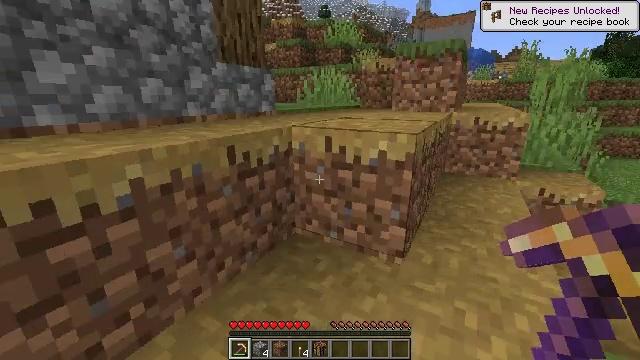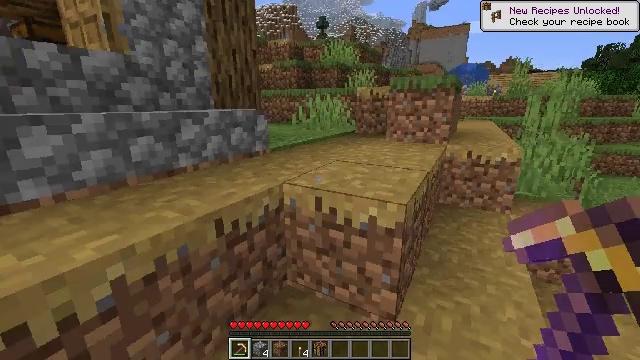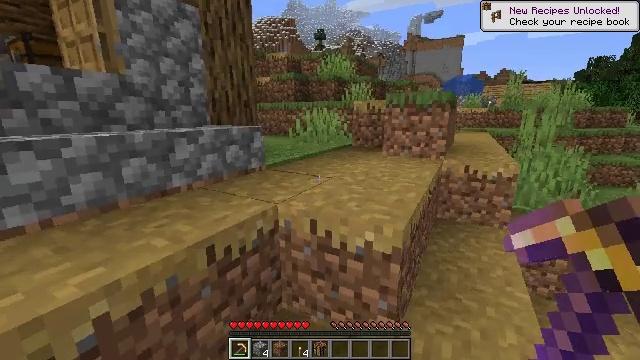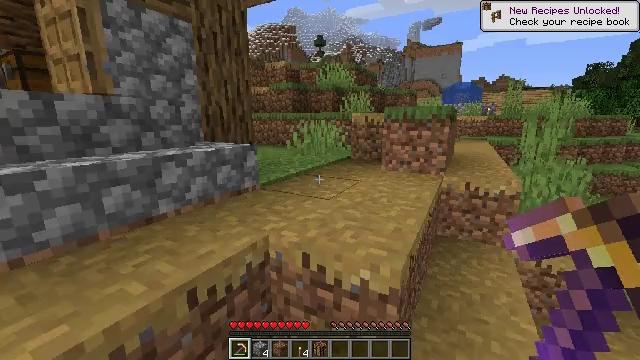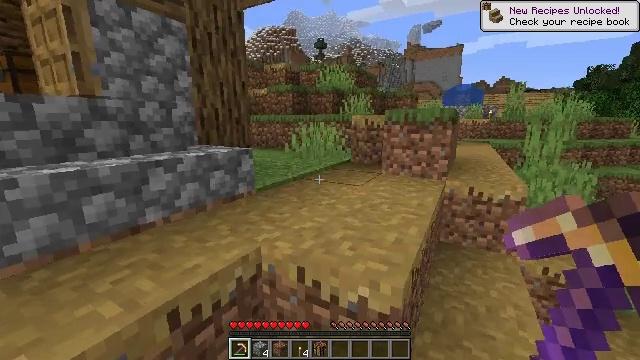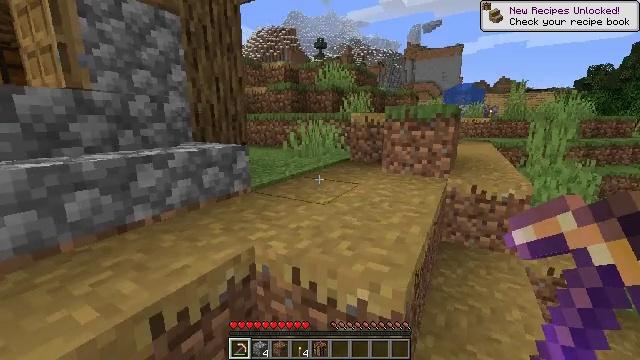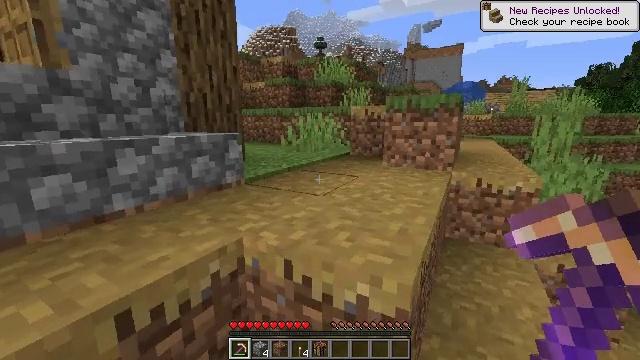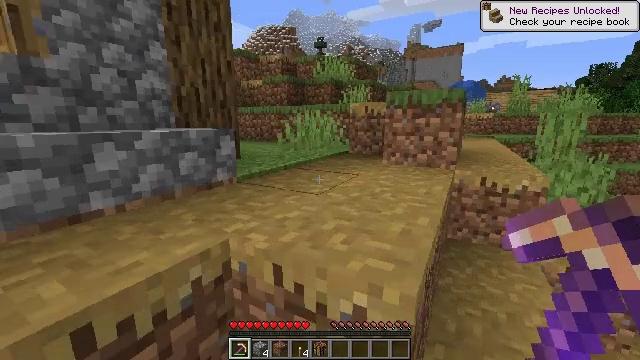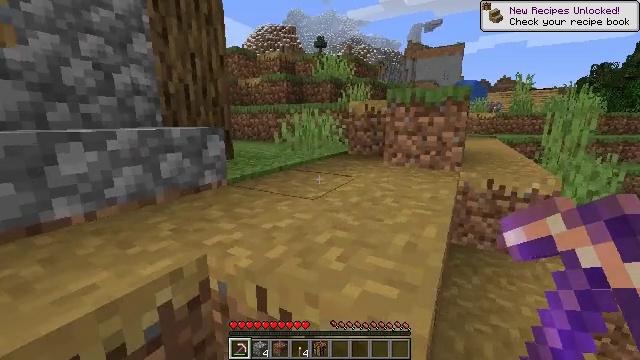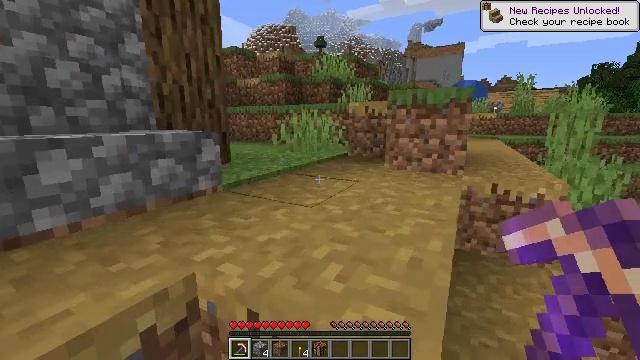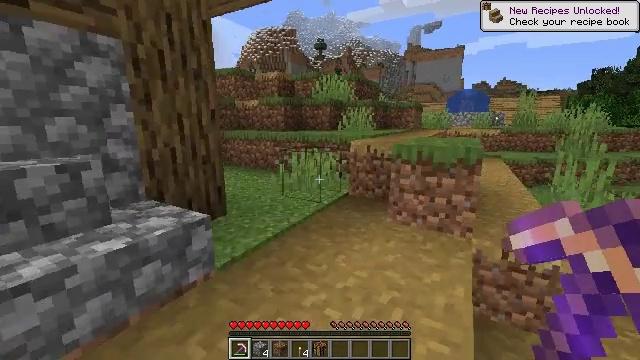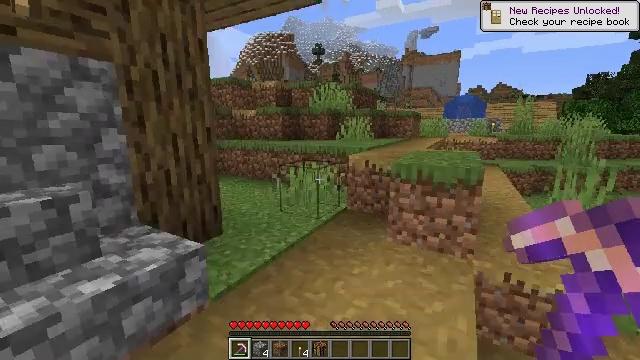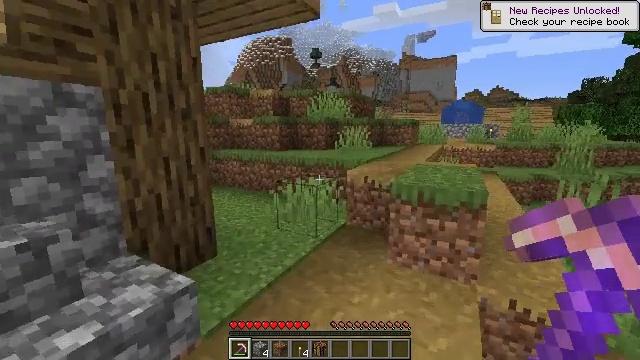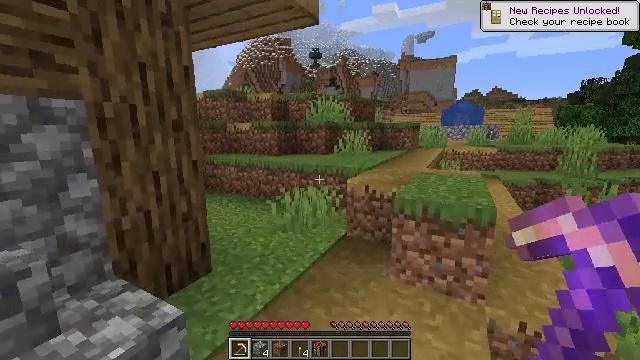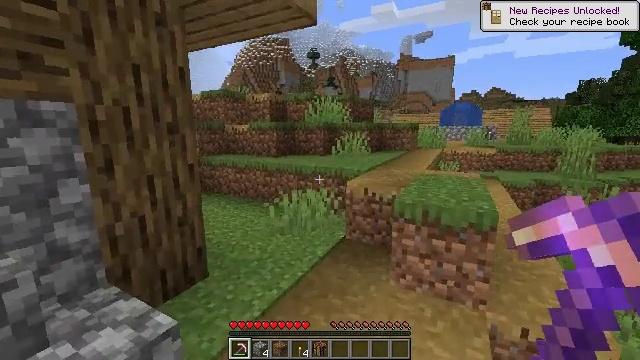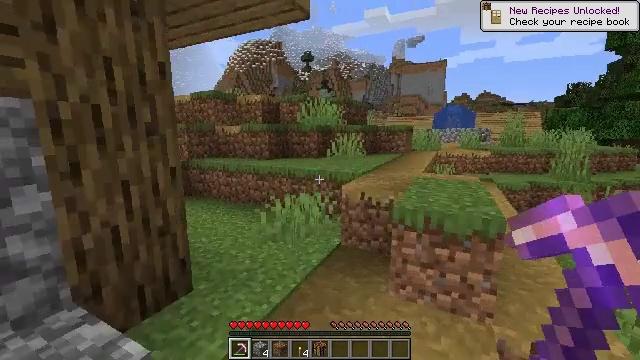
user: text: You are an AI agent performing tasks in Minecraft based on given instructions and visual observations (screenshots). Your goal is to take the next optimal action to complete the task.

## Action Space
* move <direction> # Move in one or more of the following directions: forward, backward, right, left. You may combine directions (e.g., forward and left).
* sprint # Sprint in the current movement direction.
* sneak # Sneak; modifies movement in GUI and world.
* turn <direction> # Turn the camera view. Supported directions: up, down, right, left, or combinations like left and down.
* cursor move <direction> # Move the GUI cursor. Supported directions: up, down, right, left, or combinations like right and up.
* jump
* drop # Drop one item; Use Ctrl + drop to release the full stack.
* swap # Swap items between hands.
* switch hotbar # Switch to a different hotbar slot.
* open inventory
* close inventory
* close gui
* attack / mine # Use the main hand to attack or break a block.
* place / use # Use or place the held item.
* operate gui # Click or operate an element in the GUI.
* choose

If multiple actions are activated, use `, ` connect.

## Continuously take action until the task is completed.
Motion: motion action
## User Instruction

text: Gather oak logs from trees.
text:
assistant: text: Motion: move forward, turn up, jump
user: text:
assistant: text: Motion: move forward, turn up, jump
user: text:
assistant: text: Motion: move forward, turn up, jump
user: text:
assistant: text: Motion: move forward, jump
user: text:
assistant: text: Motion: move forward, jump
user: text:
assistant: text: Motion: move forward, jump
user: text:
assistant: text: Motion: move forward, jump
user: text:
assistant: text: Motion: move forward, jump
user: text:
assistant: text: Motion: move forward, jump
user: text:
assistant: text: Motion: move forward, jump
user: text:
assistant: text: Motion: move forward, jump
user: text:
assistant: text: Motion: move forward, jump
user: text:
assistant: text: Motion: move forward, jump
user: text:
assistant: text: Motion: move forward, jump
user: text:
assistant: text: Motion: move forward, turn right, jump
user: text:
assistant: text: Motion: move forward, turn right and up, jump
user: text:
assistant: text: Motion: move forward, turn right, jump
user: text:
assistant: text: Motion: move forward, turn right and down, jump
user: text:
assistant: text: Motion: move forward, turn right, jump
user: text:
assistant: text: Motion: move forward, turn right, jump
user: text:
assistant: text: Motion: move forward, jump
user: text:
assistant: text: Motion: move forward, jump
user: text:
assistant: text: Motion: move forward, turn left, jump
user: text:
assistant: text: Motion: move forward, turn left and down, jump
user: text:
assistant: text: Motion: move forward, turn left and down, jump
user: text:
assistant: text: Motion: move forward, turn left, jump
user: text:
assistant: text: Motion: move forward, turn left, jump
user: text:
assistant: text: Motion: move forward and move right, turn left, jump
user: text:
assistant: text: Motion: move forward and move right, turn left, jump
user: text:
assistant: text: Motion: move forward and move right, turn left and up, jump